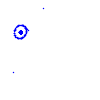
Particle: electron